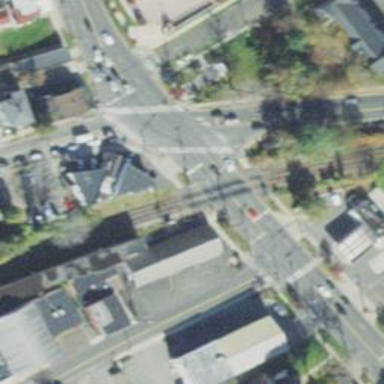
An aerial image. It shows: Level crossing along the railway.